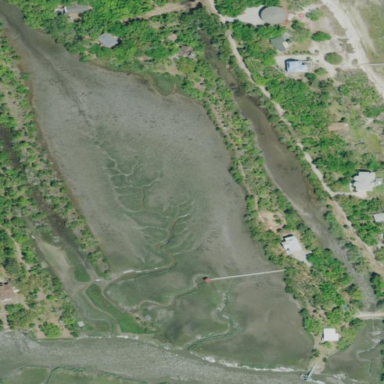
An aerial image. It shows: Wetland area influenced by tides.